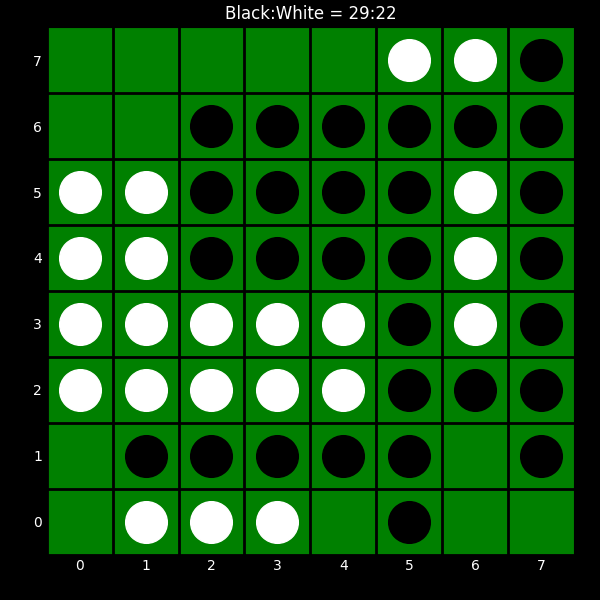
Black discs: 29
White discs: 22